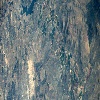
Label: land